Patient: sex M, age 57
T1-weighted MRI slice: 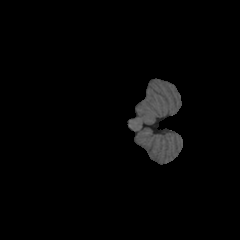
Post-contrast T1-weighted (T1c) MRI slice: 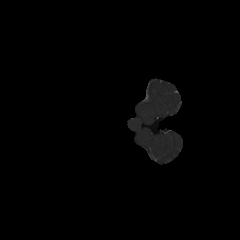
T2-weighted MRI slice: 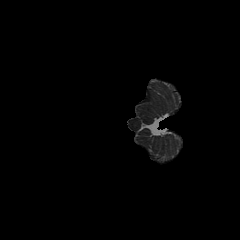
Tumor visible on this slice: no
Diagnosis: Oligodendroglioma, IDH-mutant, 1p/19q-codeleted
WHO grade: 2